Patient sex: M
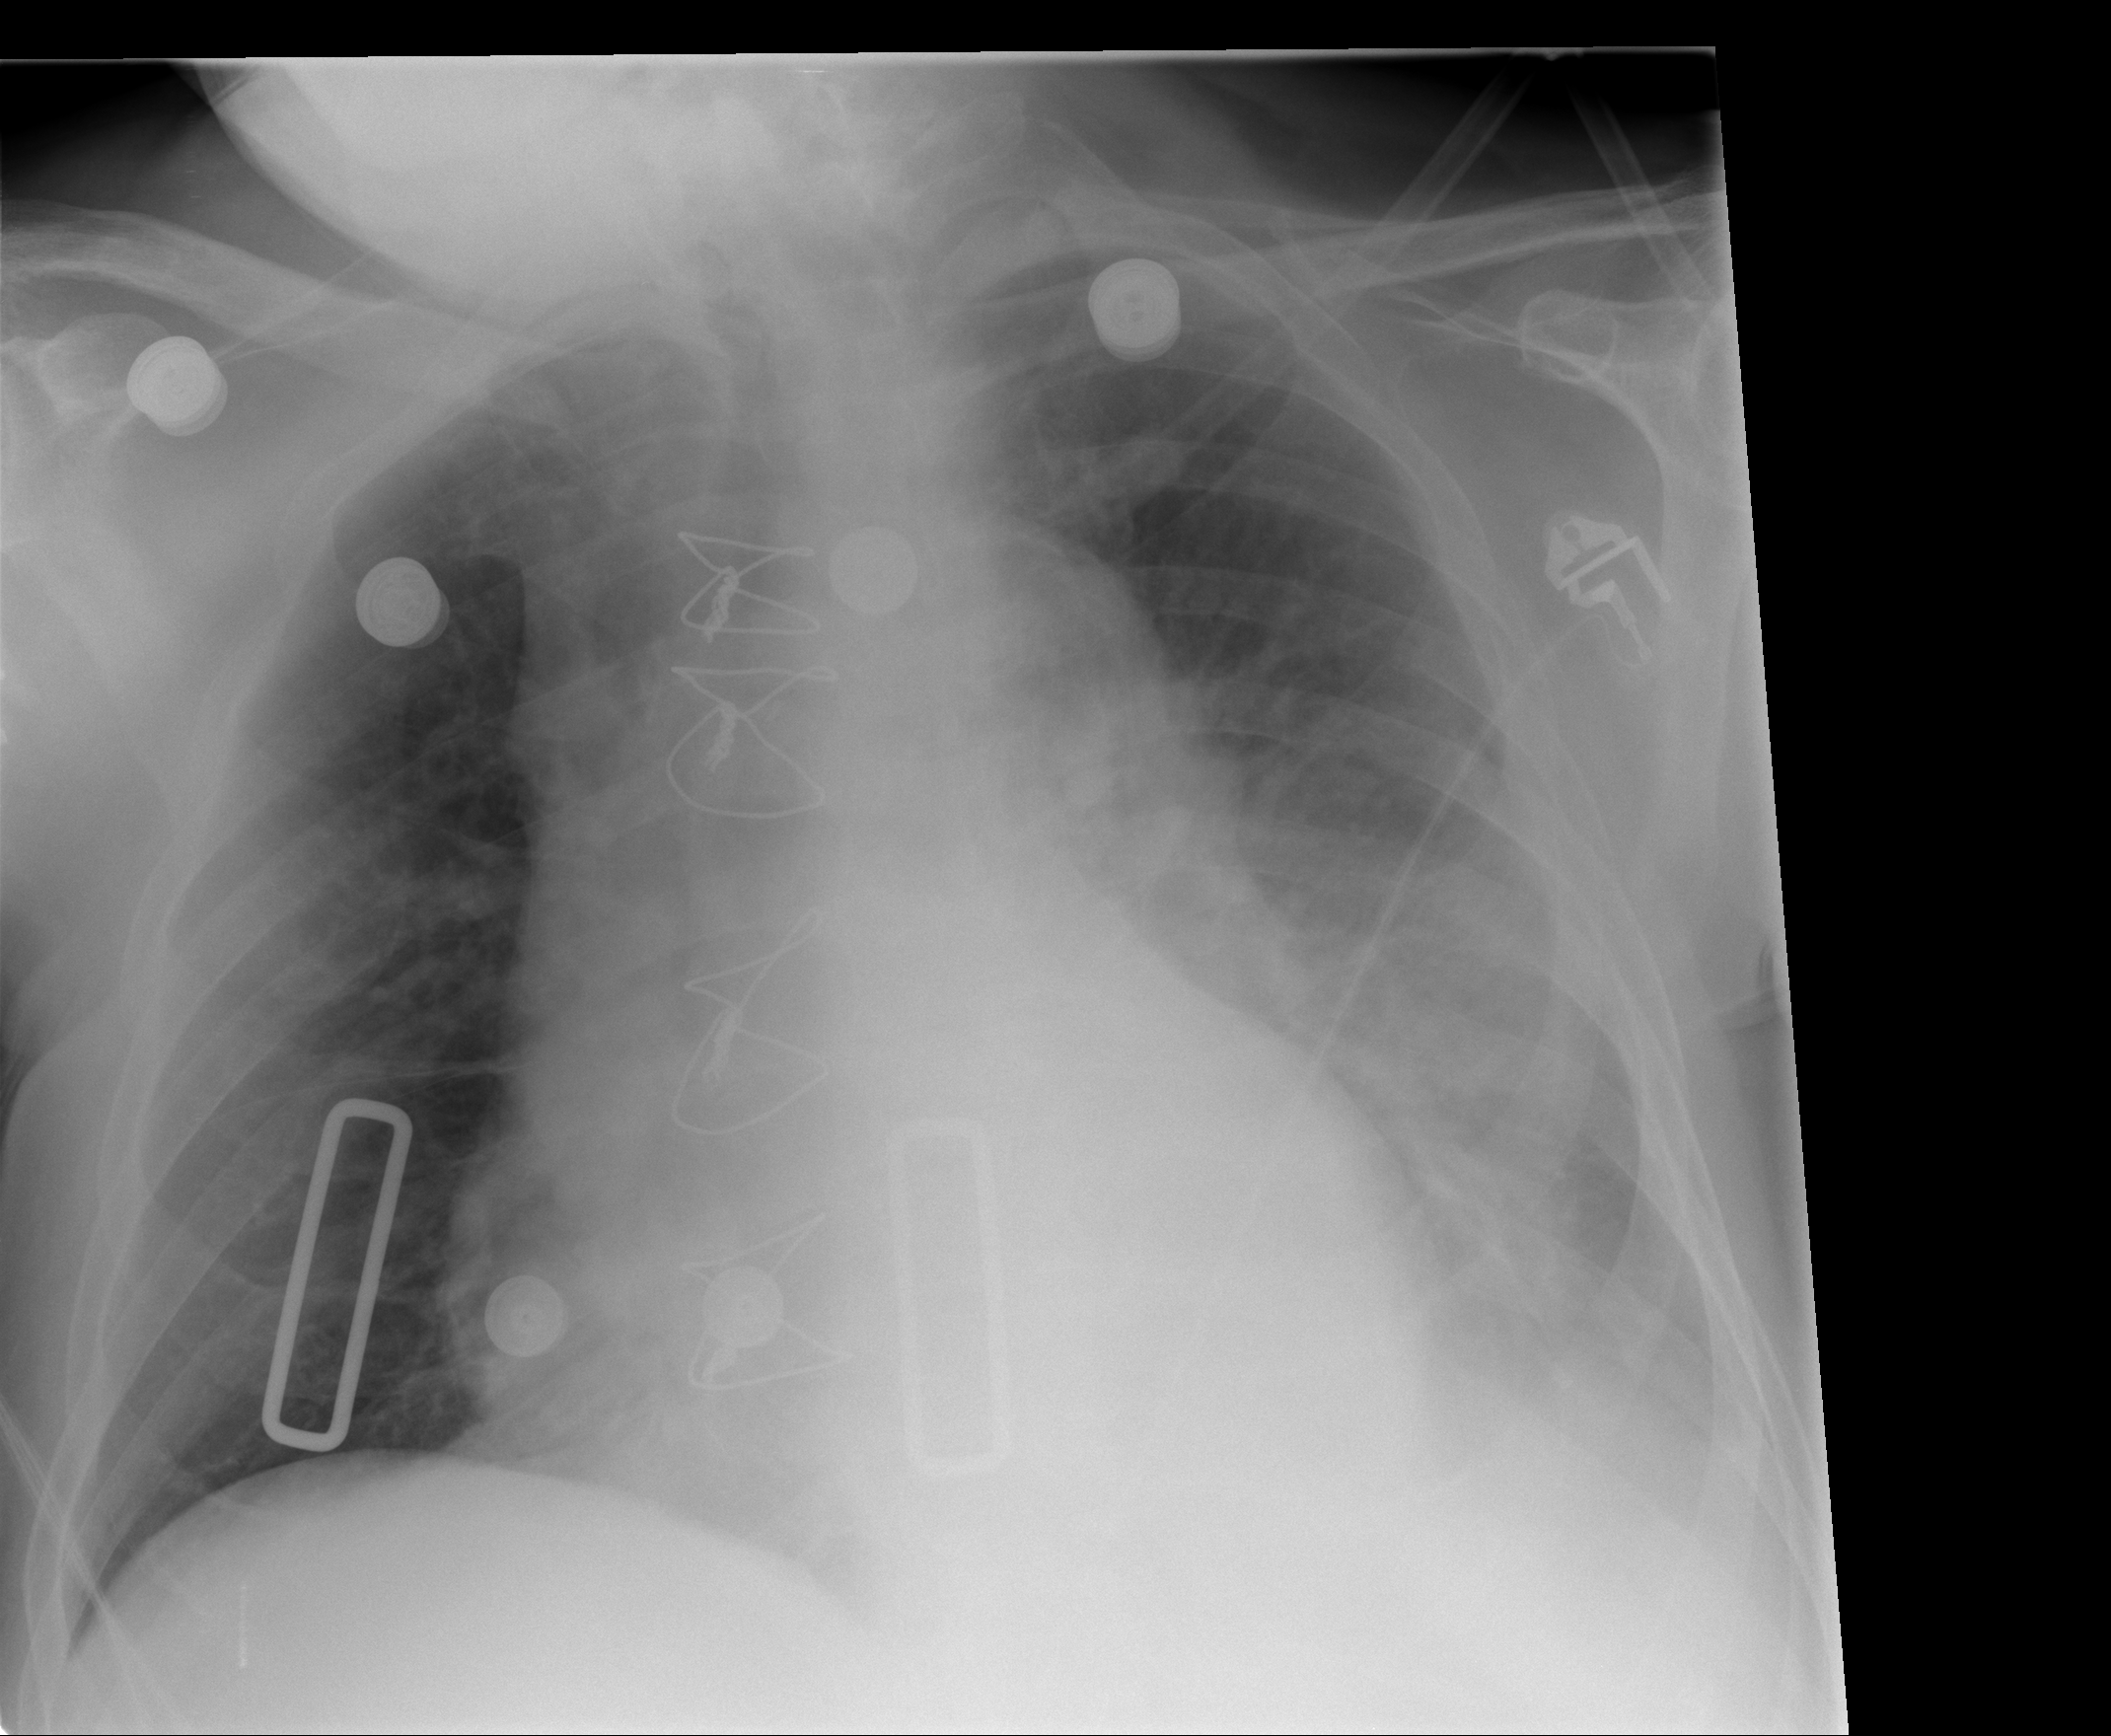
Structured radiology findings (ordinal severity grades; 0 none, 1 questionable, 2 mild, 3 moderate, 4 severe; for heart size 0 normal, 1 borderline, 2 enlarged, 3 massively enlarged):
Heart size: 1
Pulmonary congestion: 2
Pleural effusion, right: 0
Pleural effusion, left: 3
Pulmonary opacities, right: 1
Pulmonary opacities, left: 2
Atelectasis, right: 2
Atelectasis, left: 3